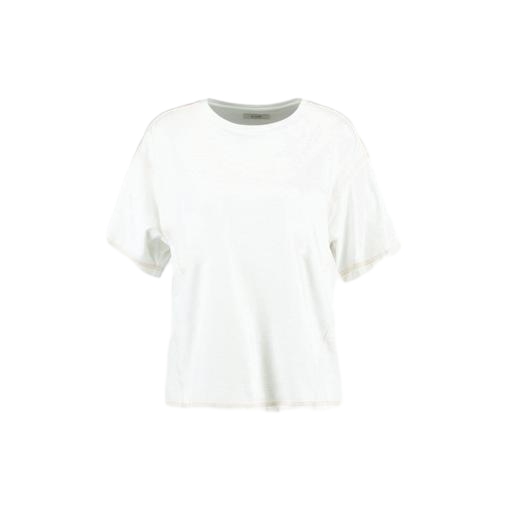
white rag bone vintage crewneck tee, white pieced tee, only white t-shirt, white background